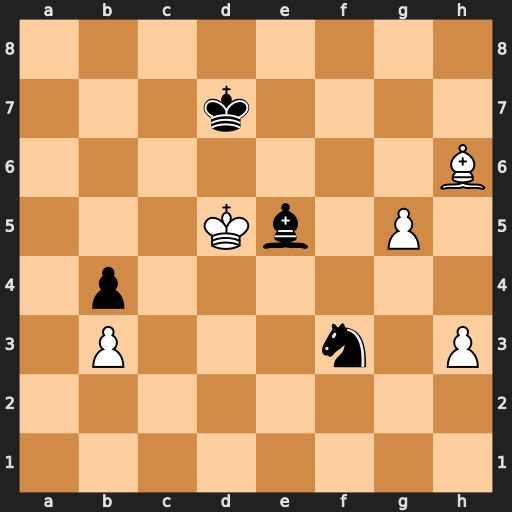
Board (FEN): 8/3k4/7B/3Kb1P1/1p6/1P3n1P/8/8
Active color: w
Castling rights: -
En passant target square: -
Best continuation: Ke4 Ke6 Kxf3